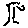
Label: tree